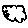
Label: cloud